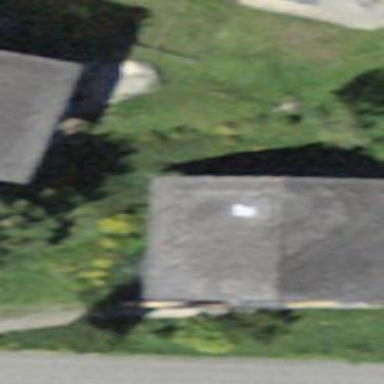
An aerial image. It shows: Simple house.